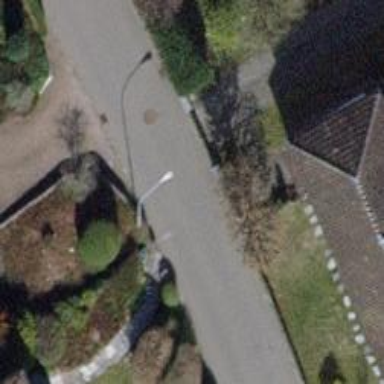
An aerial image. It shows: Residential road.